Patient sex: M
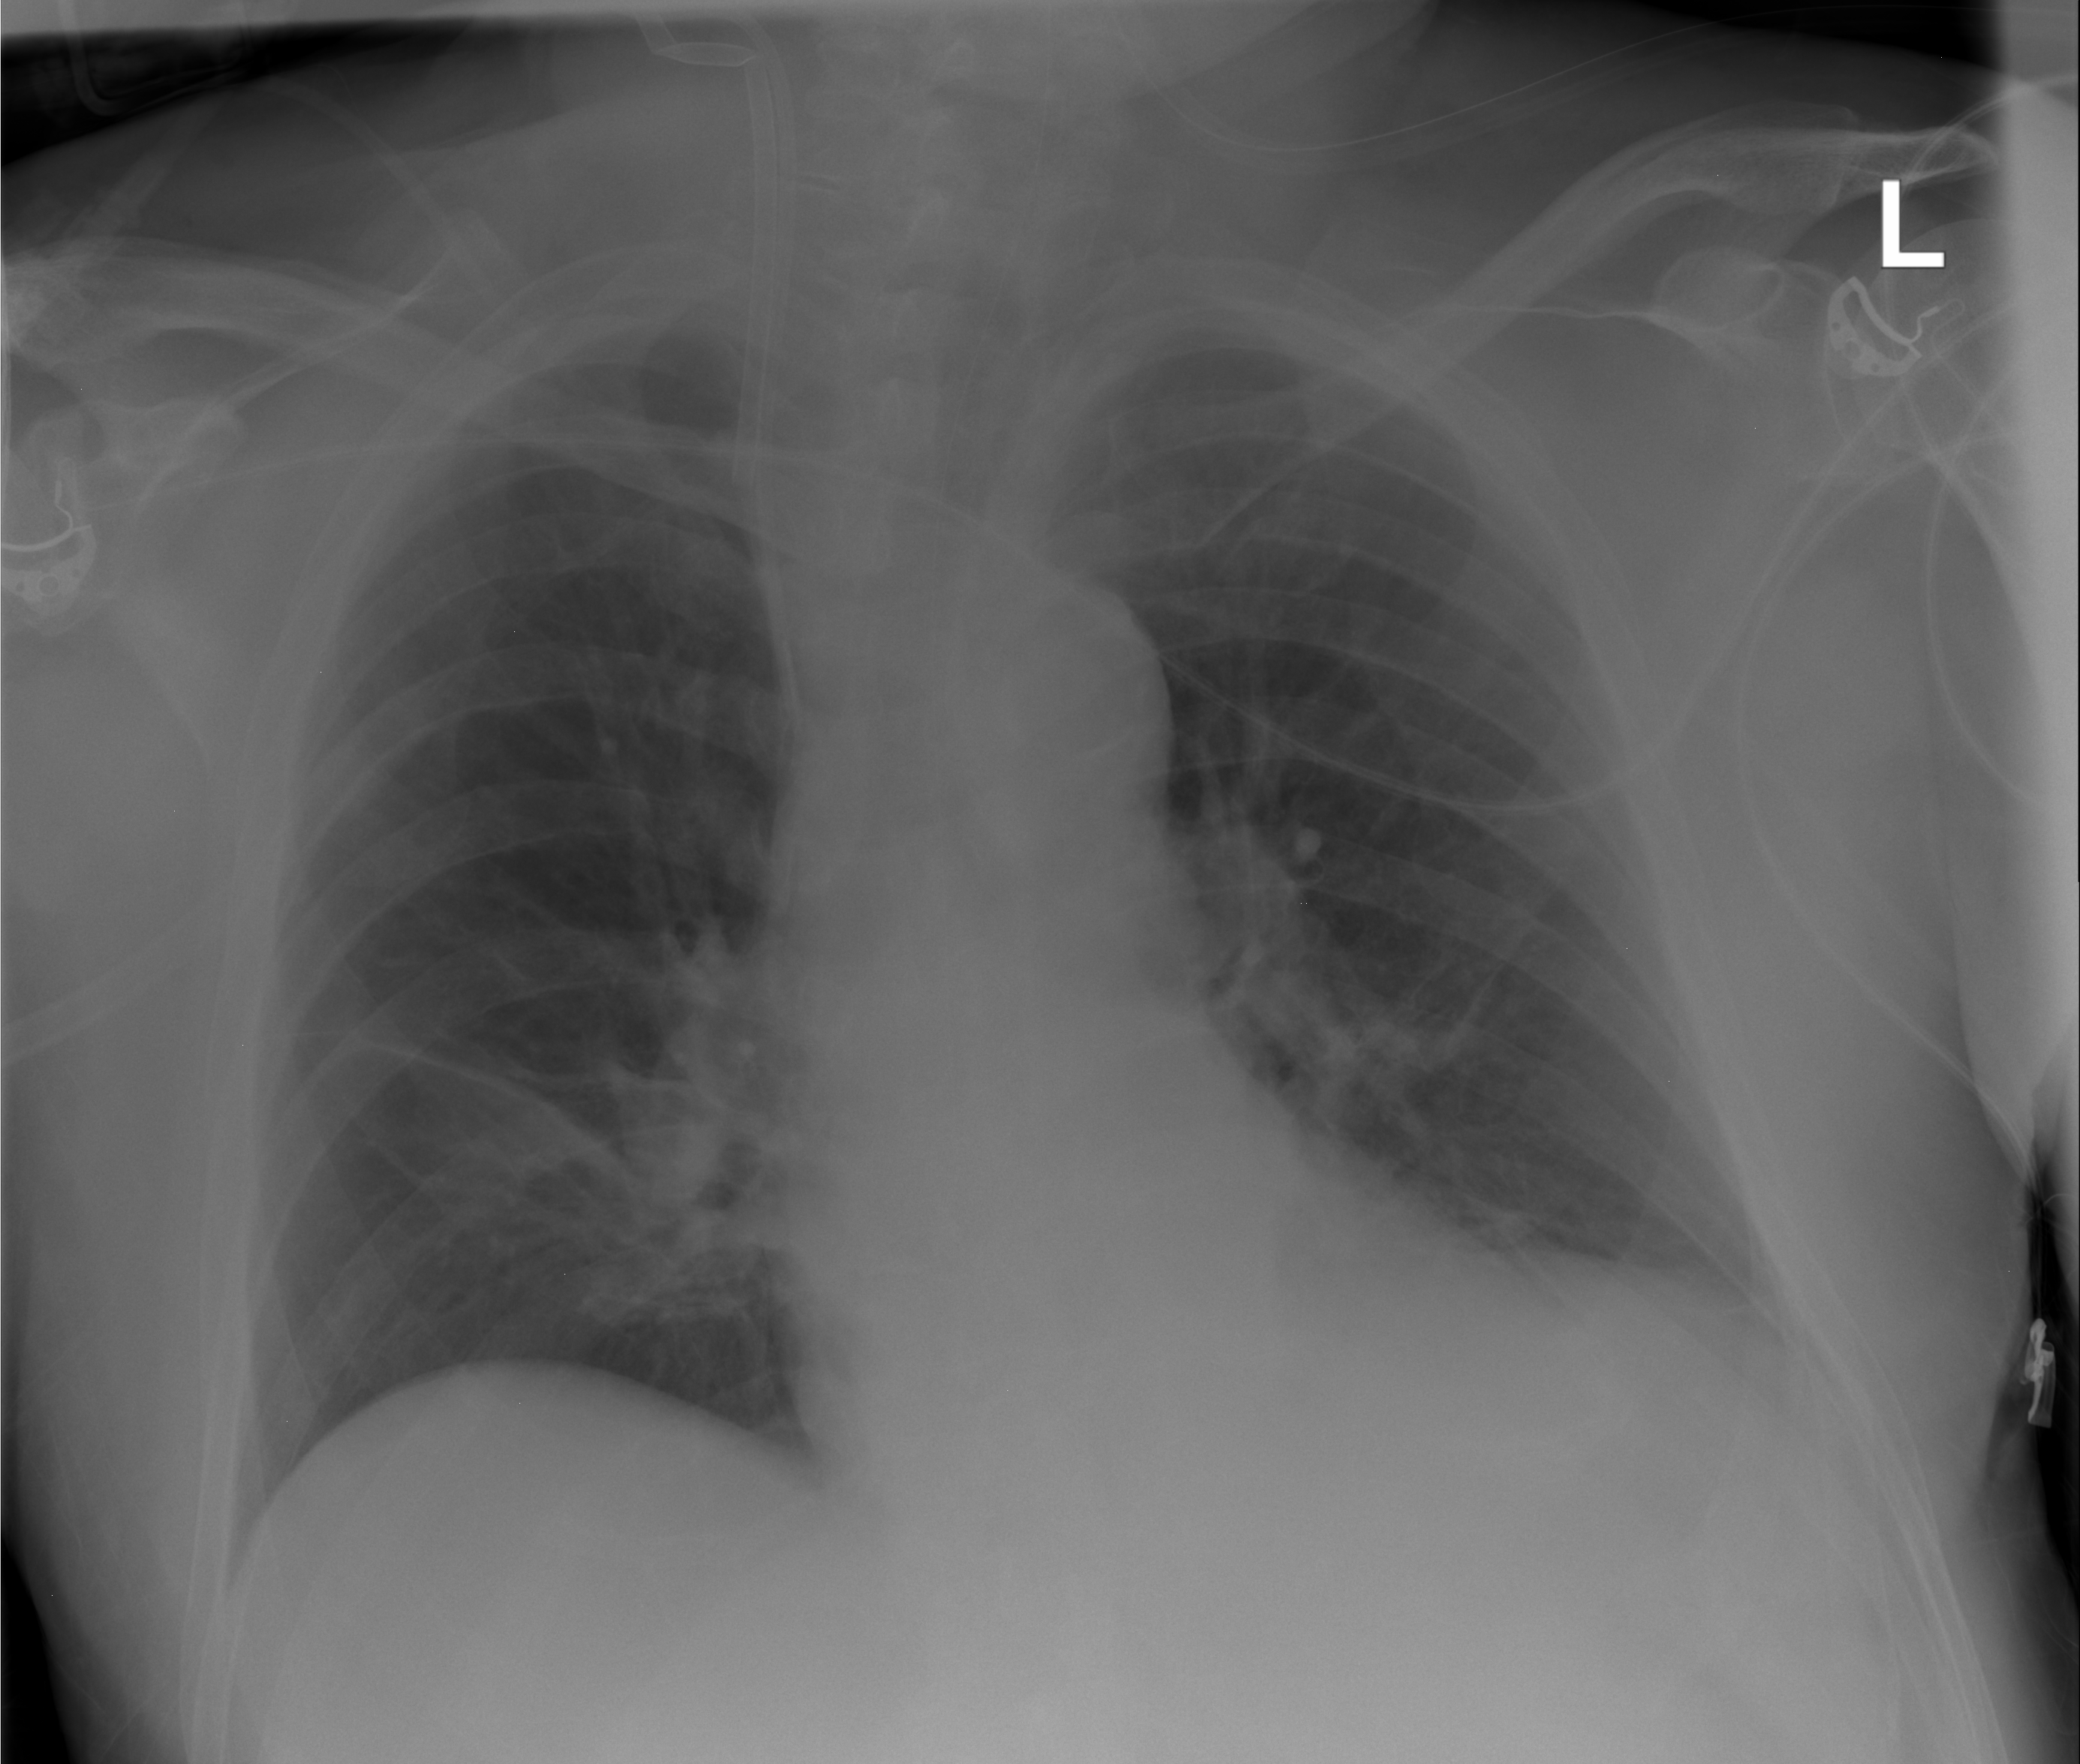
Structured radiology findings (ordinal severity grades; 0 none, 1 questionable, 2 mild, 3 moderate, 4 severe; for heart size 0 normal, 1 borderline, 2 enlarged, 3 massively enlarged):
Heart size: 0
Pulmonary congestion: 0
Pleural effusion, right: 2
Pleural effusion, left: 2
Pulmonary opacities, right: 0
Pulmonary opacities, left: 0
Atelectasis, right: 0
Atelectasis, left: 0